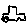
Label: car